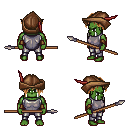
a pixel art fantasy rpg character, male body template, orc, green skin, steel chest armor, metal pants, brown parted hairstyle, leather cap, cloth bracers, spear, four views (front, back, left, right), 2x2 character sprite sheet, small pixel art, hard edges, no anti-aliasing